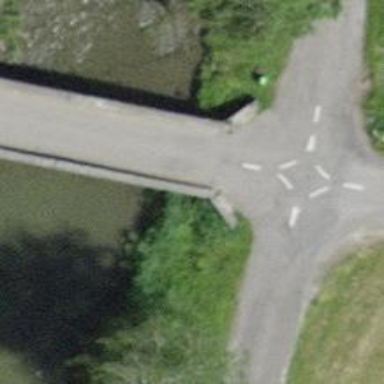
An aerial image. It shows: Unclassified road on bridge.